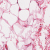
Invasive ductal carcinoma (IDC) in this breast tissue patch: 0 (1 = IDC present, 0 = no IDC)